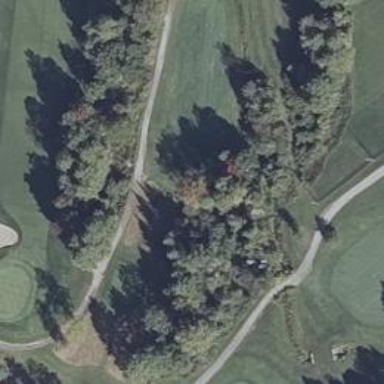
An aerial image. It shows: Golf cartpath that is also road path.